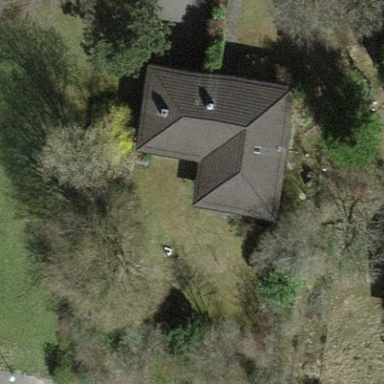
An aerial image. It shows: Detached building with hipped roof shape.